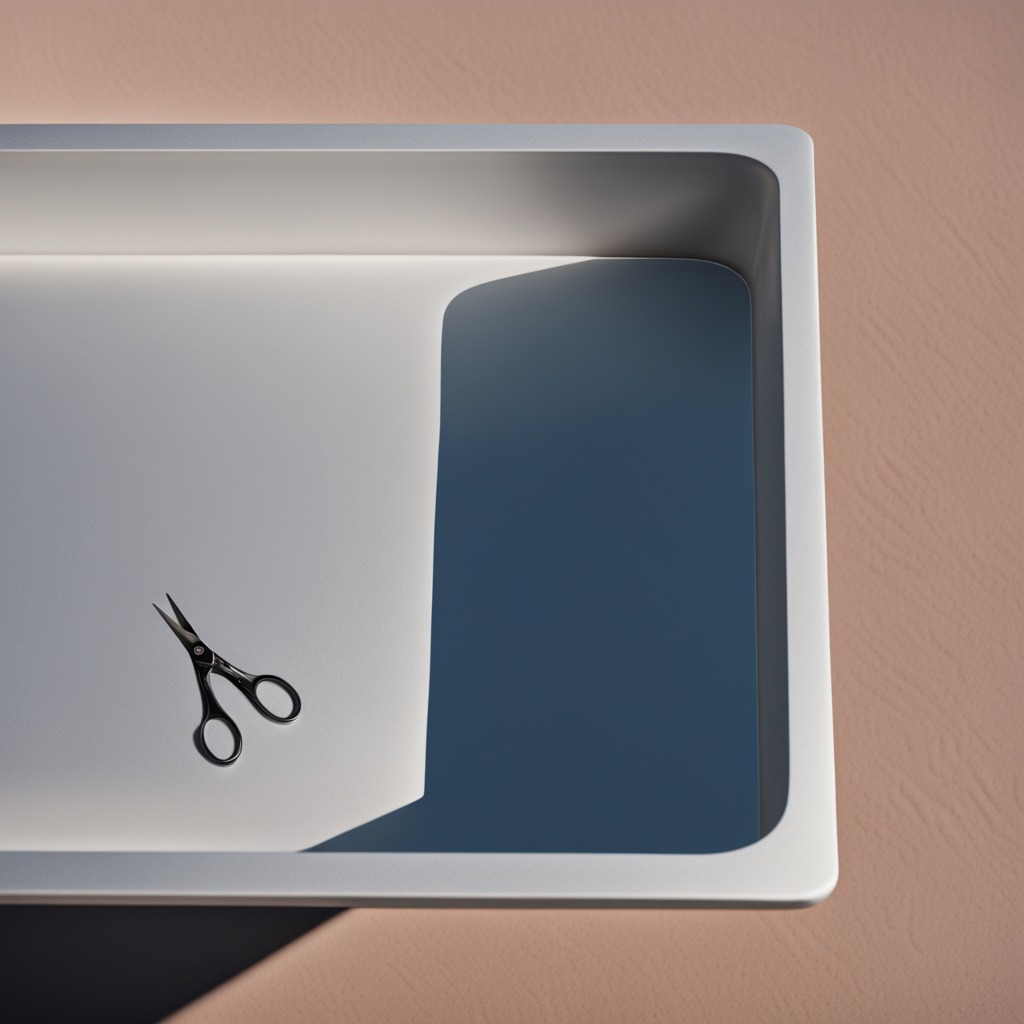
A scissor lying on the table